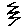
Label: zigzag